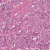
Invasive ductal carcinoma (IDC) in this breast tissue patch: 1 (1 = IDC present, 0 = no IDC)